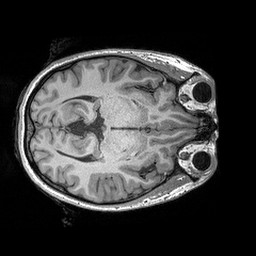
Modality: T1w
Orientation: axial
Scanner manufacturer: siemens
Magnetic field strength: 3 T
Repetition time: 2.3 s
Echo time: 0.00298 s